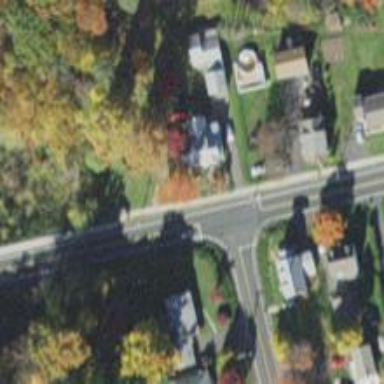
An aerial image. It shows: Tertiary road.